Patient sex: M
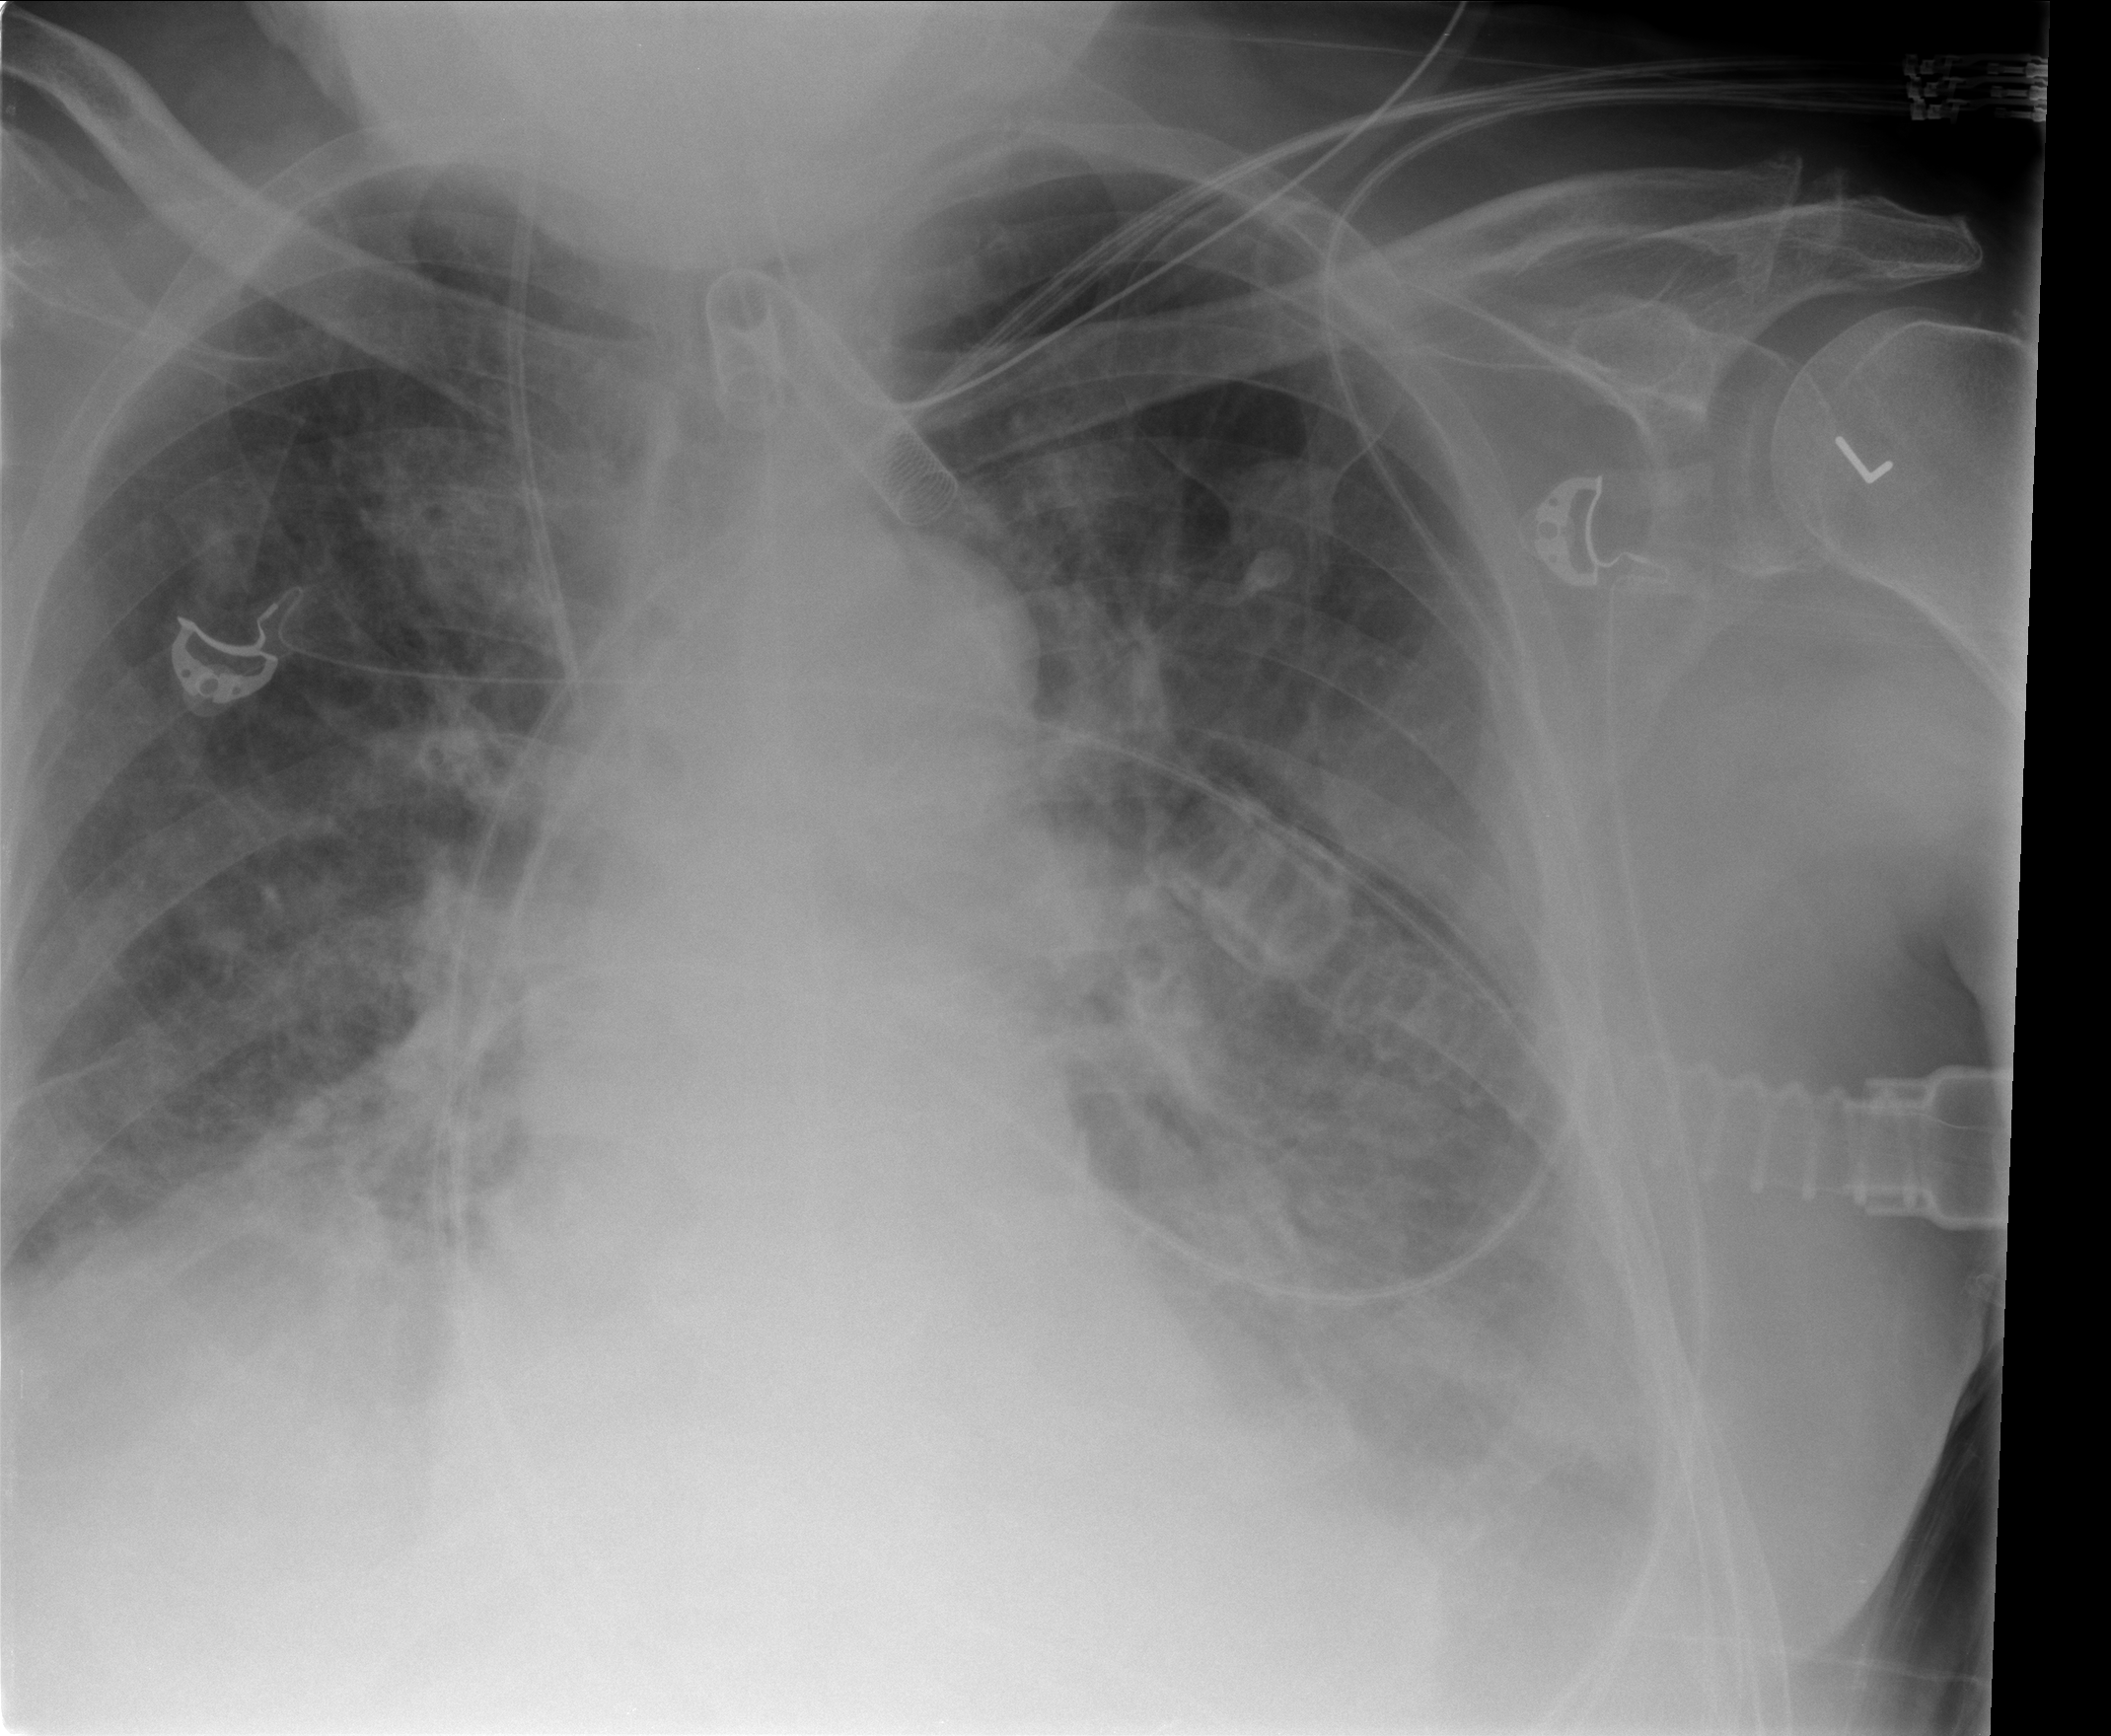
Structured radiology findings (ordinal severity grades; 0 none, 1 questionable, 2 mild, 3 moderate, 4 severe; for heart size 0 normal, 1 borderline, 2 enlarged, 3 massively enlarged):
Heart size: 1
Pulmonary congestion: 1
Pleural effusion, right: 0
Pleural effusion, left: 3
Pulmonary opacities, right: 2
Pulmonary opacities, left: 1
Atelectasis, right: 2
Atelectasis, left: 3